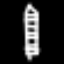
Label: pencil